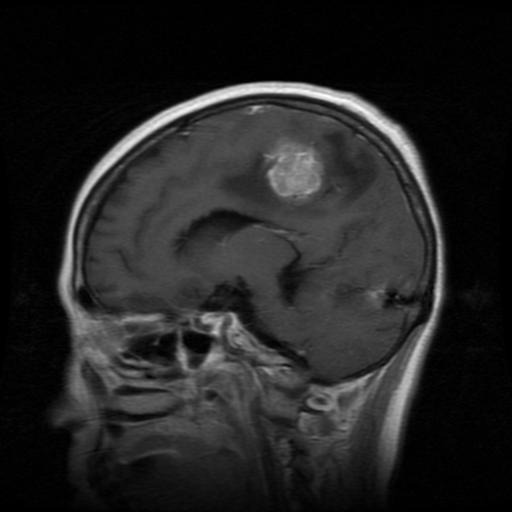
Label: meningioma